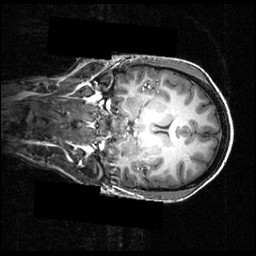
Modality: T1w
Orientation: coronal
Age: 23
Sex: female
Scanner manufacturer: siemens
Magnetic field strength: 3.951 T
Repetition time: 1.5 s
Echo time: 0.00335 s